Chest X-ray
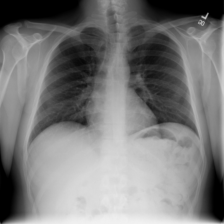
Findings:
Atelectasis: negative
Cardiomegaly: negative
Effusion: negative
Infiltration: negative
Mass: negative
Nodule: negative
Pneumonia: negative
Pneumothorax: negative
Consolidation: negative
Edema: negative
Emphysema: negative
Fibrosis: negative
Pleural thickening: negative
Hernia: negative